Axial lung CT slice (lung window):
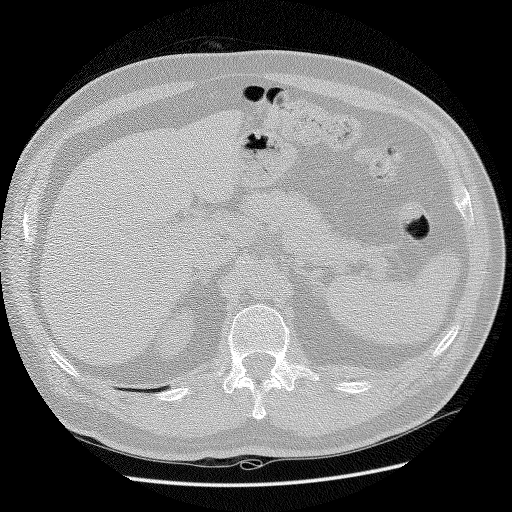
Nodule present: no